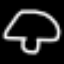
Label: mushroom